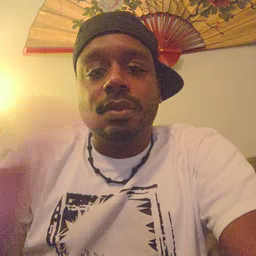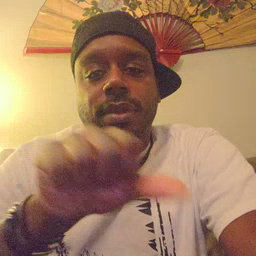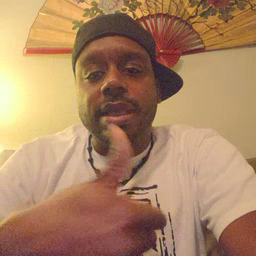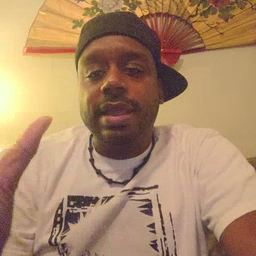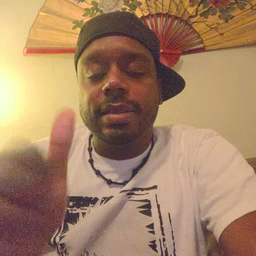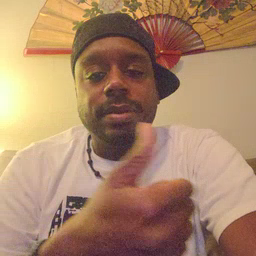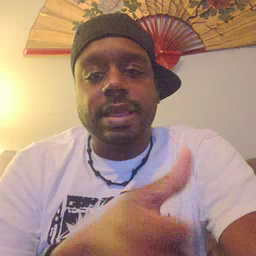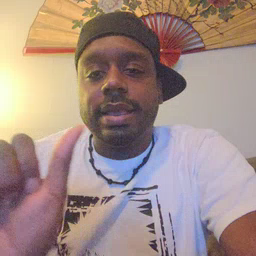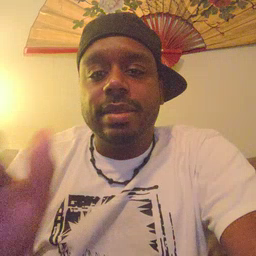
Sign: any